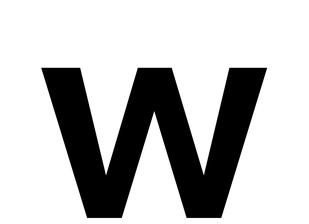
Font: InstrumentSans_SemiBold